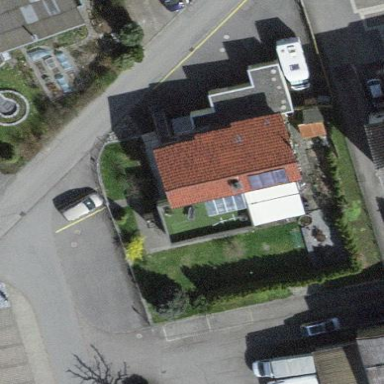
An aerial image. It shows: Simple and straightforward house.